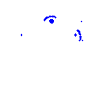
Particle: electron